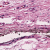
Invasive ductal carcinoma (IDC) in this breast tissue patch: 0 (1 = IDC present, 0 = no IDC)